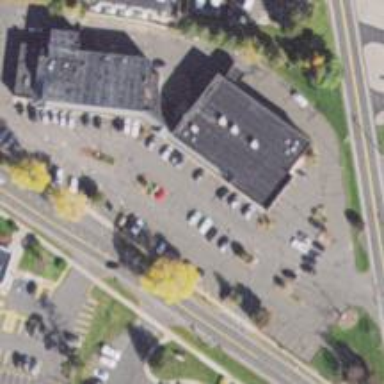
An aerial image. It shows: Pharmacy providing healthcare services.